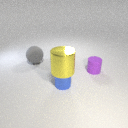
small purple rubber cylinder to the right of large gray rubber sphere